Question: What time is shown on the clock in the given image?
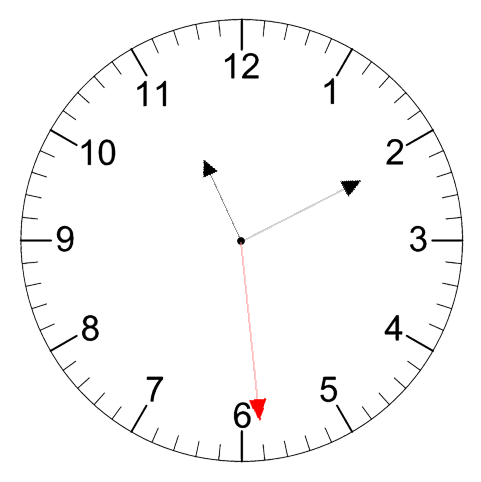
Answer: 11:10:29